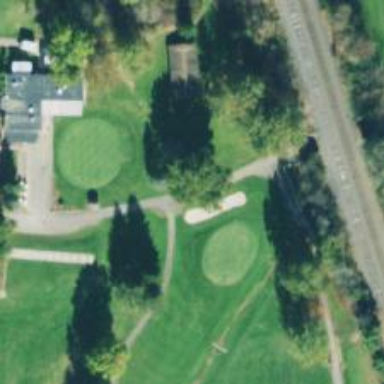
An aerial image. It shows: Path for both roads and golfers.